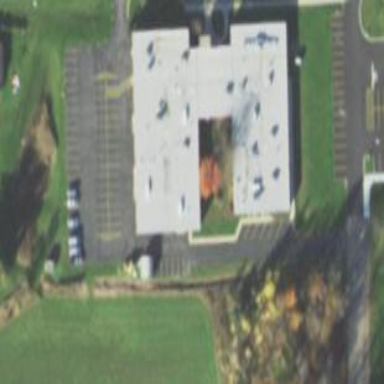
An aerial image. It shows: School building.